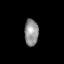
Tissue: lung
Cell type: Endothelial cells
Senescence score: 0.5858
Nuclear area (px): 365
Mean DAPI intensity: 144.559